Aerial crown-view tile of a tropical tree (Barro Colorado Island, Panama), acquired 20241112:
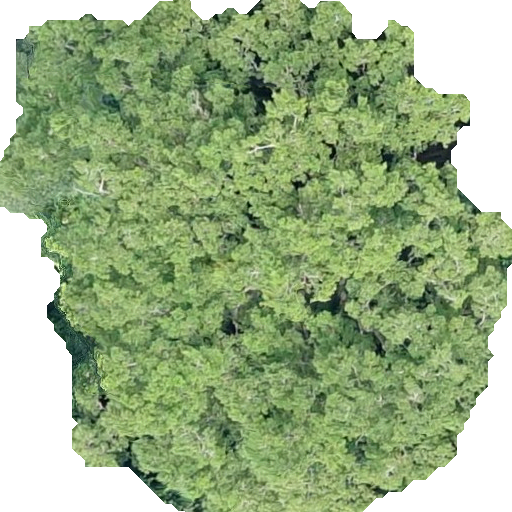
Species: Brosimum alicastrum
GBIF accepted scientific name: Brosimum alicastrum
Crown area: 320.325 m²